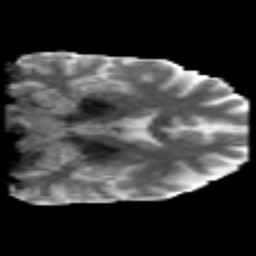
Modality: MD
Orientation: coronal
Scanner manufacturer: philips
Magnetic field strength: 3 T
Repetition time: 8.6 s
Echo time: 0.127 s